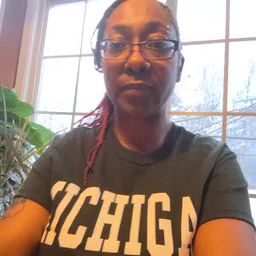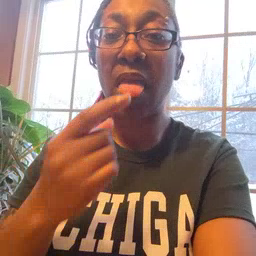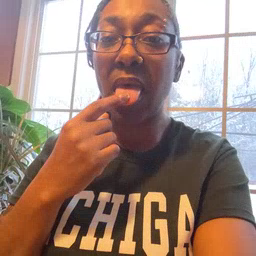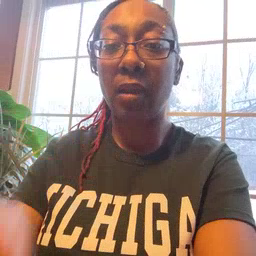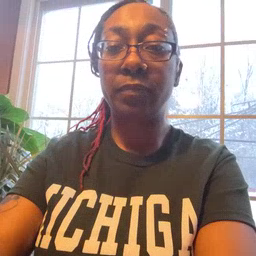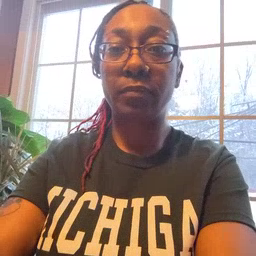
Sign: tongue